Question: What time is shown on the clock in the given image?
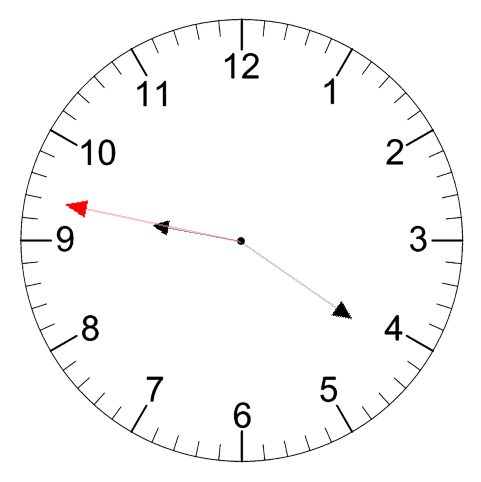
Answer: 09:20:47